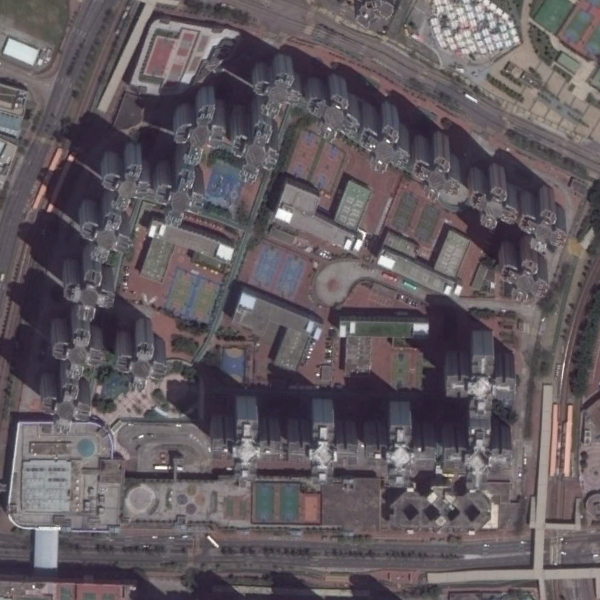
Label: School